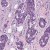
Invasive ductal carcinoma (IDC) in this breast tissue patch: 0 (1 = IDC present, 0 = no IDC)